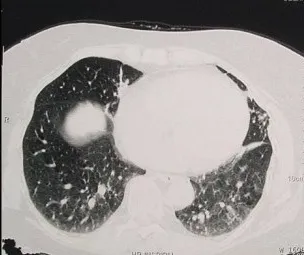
Reticular interstitial pattern with granulomas of both lower lobus.
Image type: radiology (ct)